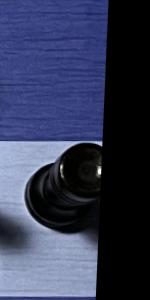
Label: Rook_Black